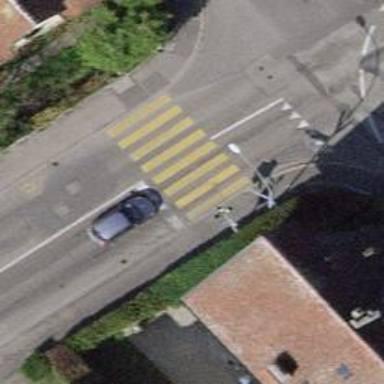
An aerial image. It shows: Footway with marked crossing. The surface is asphalt.